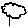
Label: tree